Question:
I'm trying to retrieve all child nodes "userID" from firebase and store them in array list. Datasnapshot object pulls all the data but it can't pass it to userList which always empty. Here is my code snippet:
'''
groupList = FirebaseDatabase.getInstance ().getReference ().child ( "Group Members" );
groupList.addValueEventListener(new ValueEventListener()
{
@Override
public void onDataChange( DataSnapshot dataSnapshot)
{
List<String> userList = new ArrayList<> ();
for (DataSnapshot dsp : dataSnapshot.getChildren ())
{
String uID = dsp.child ("userID").getValue().toString ();
userList.add ( uID );
}
}
'''
What do you suggest to change in the code?
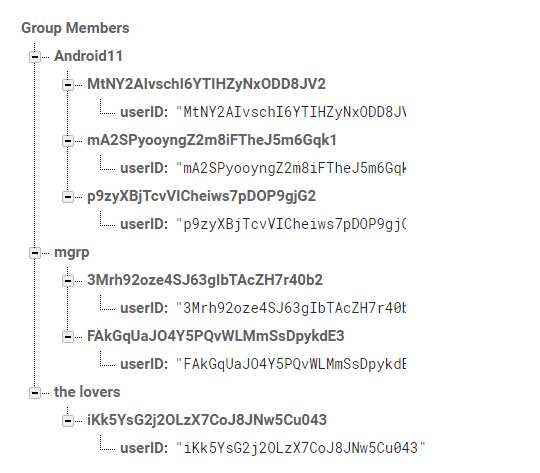
Answer: You're only looping over the direct child nodes of 'Group Members', so your 'dsp' variable points to 'Android11', 'mgrp' and 'the lovers'. Since none of those has a property 'userID', the 'uID' variable will indeed always be null or empty.
You'll need to loop over the nested level in your JSON (the keys like 'MtNY...') to be able to get the 'userID' values.
So:
'''
groupList = FirebaseDatabase.getInstance().getReference("Group Members" );
groupList.addValueEventListener(new ValueEventListener() {
@Override
public void onDataChange( DataSnapshot dataSnapshot) {
List<String> userList = new ArrayList<> ();
for (DataSnapshot snapshot: dataSnapshot.getChildren ()) {
for (DataSnapshot userSnapshot: snapshot.getChildren ()) {
String uID = userSnapshot.child ("userID").getValue(String.class);
userList.add ( uID );
}
}
}
'''